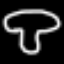
Label: mushroom